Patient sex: F
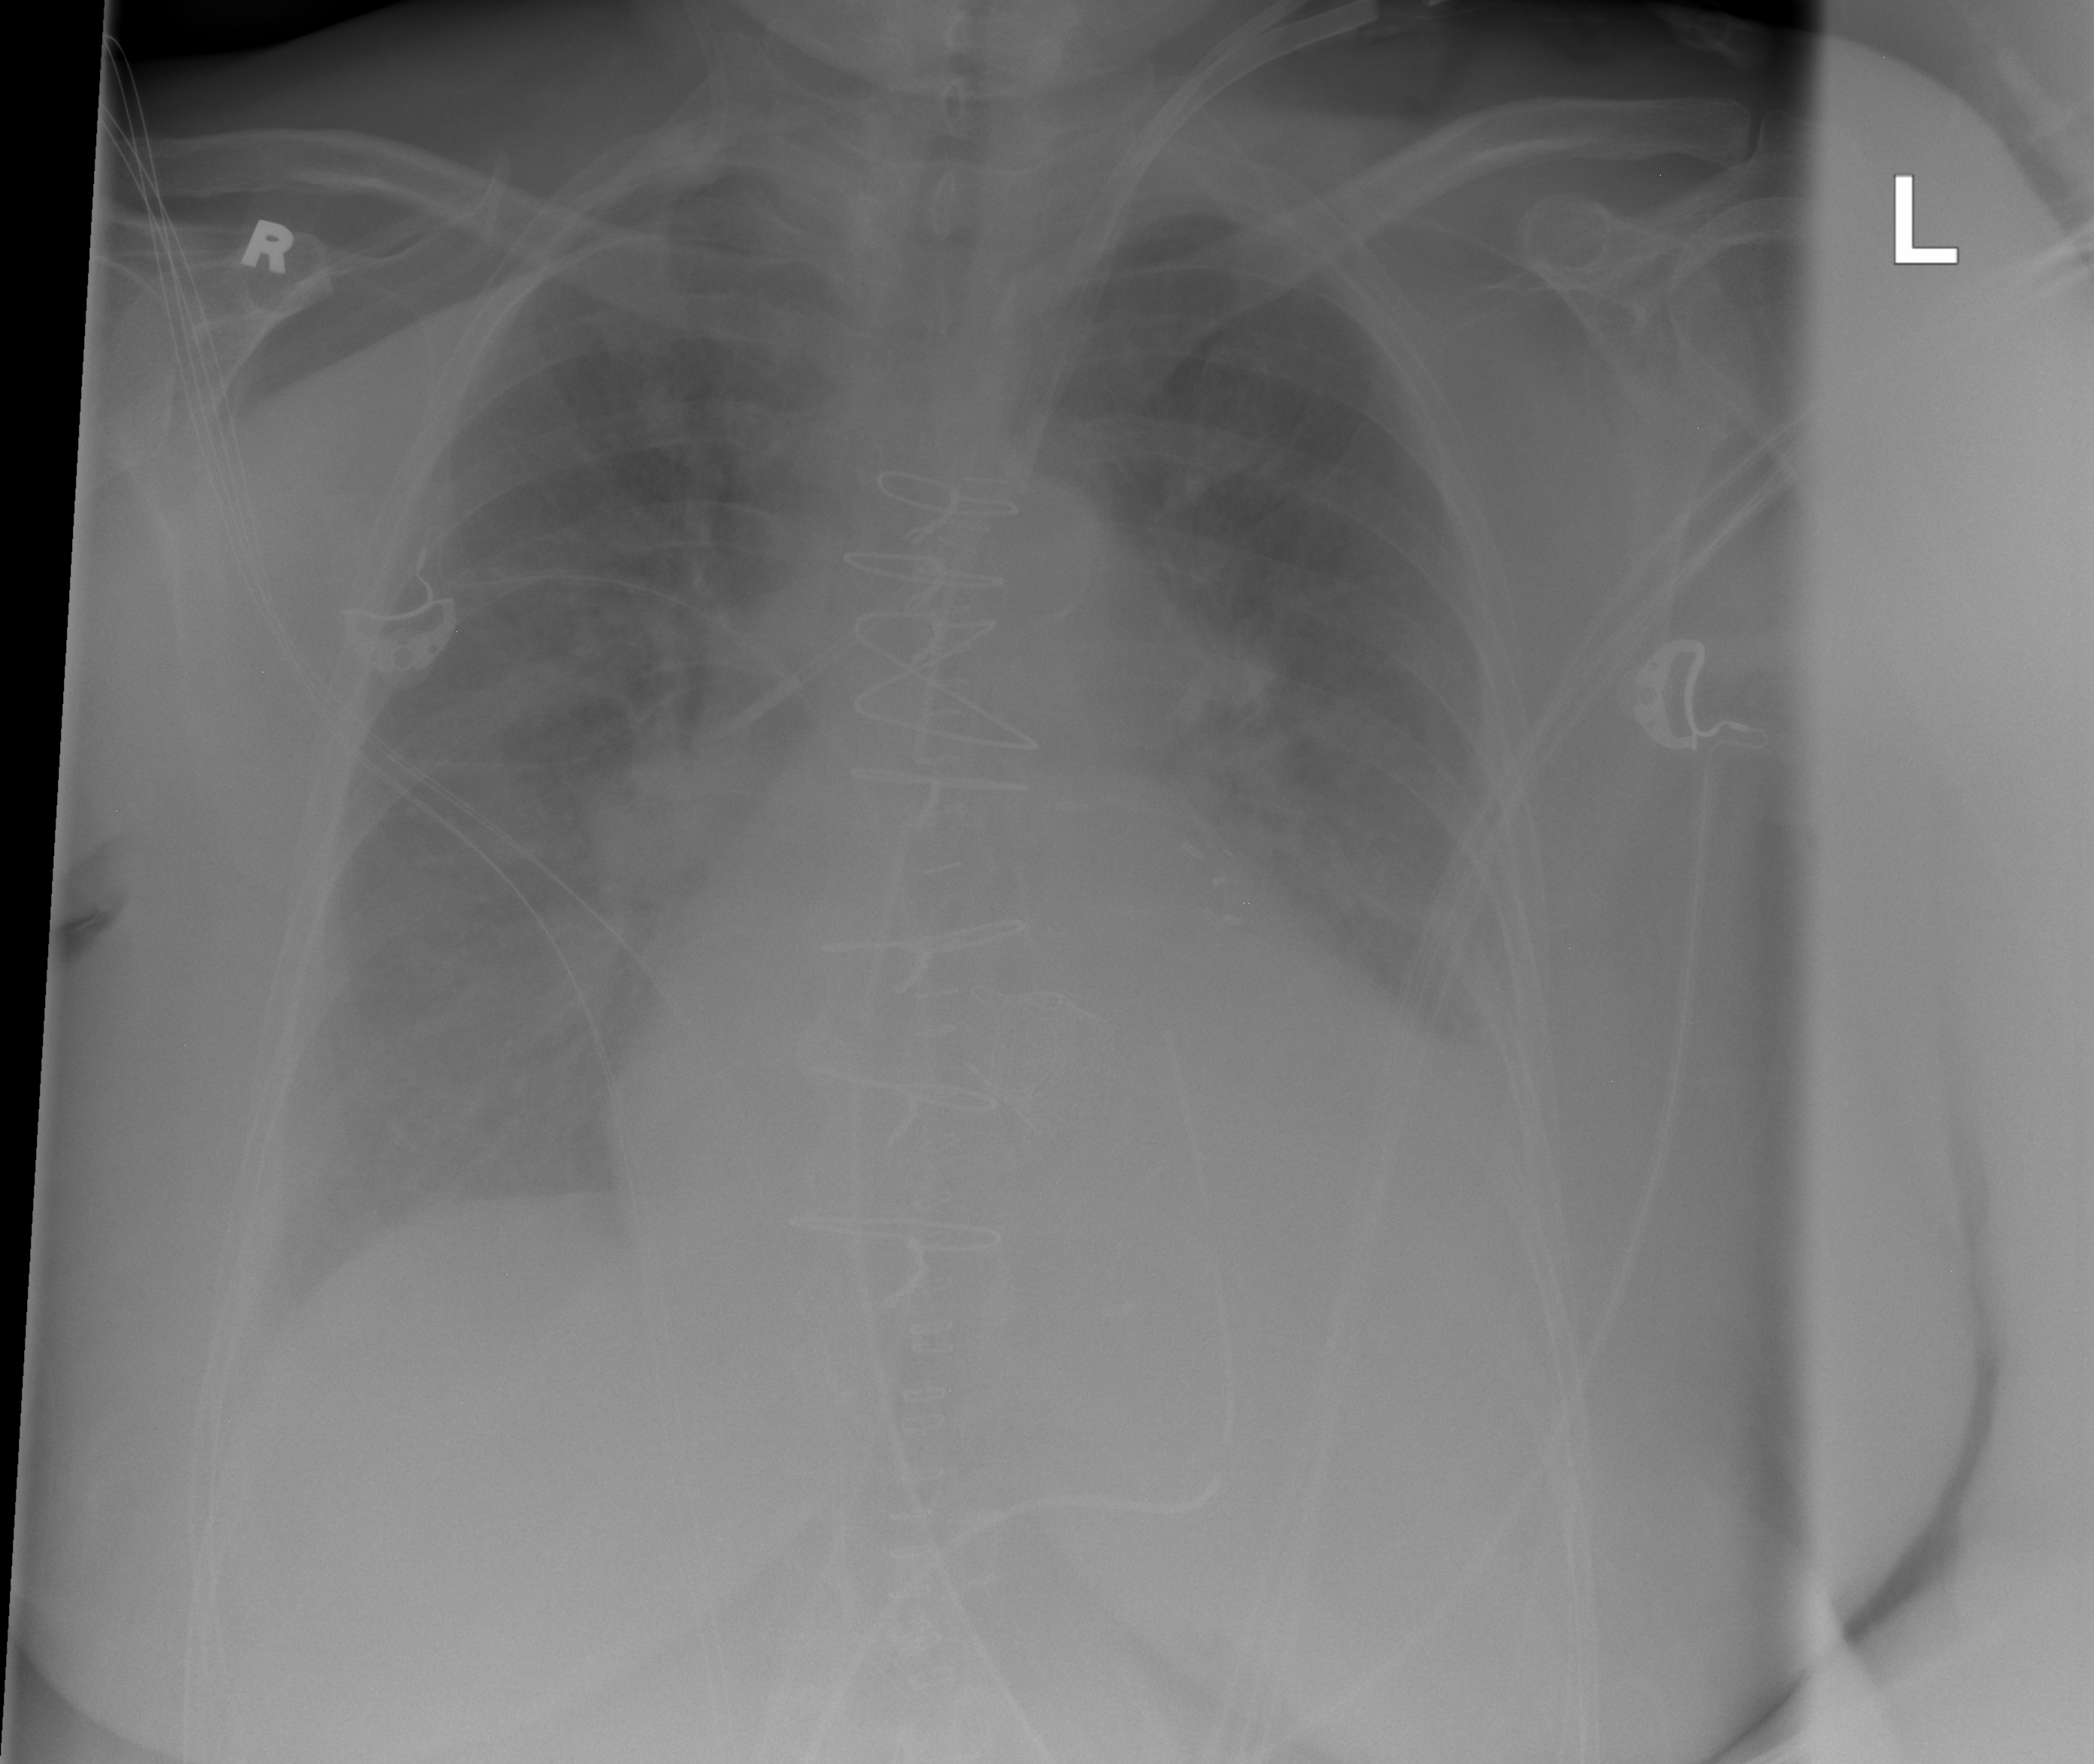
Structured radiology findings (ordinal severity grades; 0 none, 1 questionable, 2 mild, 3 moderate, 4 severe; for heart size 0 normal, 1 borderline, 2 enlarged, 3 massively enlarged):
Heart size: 2
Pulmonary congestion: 0
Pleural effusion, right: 0
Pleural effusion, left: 2
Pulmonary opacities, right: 1
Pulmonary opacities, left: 1
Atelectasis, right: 2
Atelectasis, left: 2